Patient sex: F
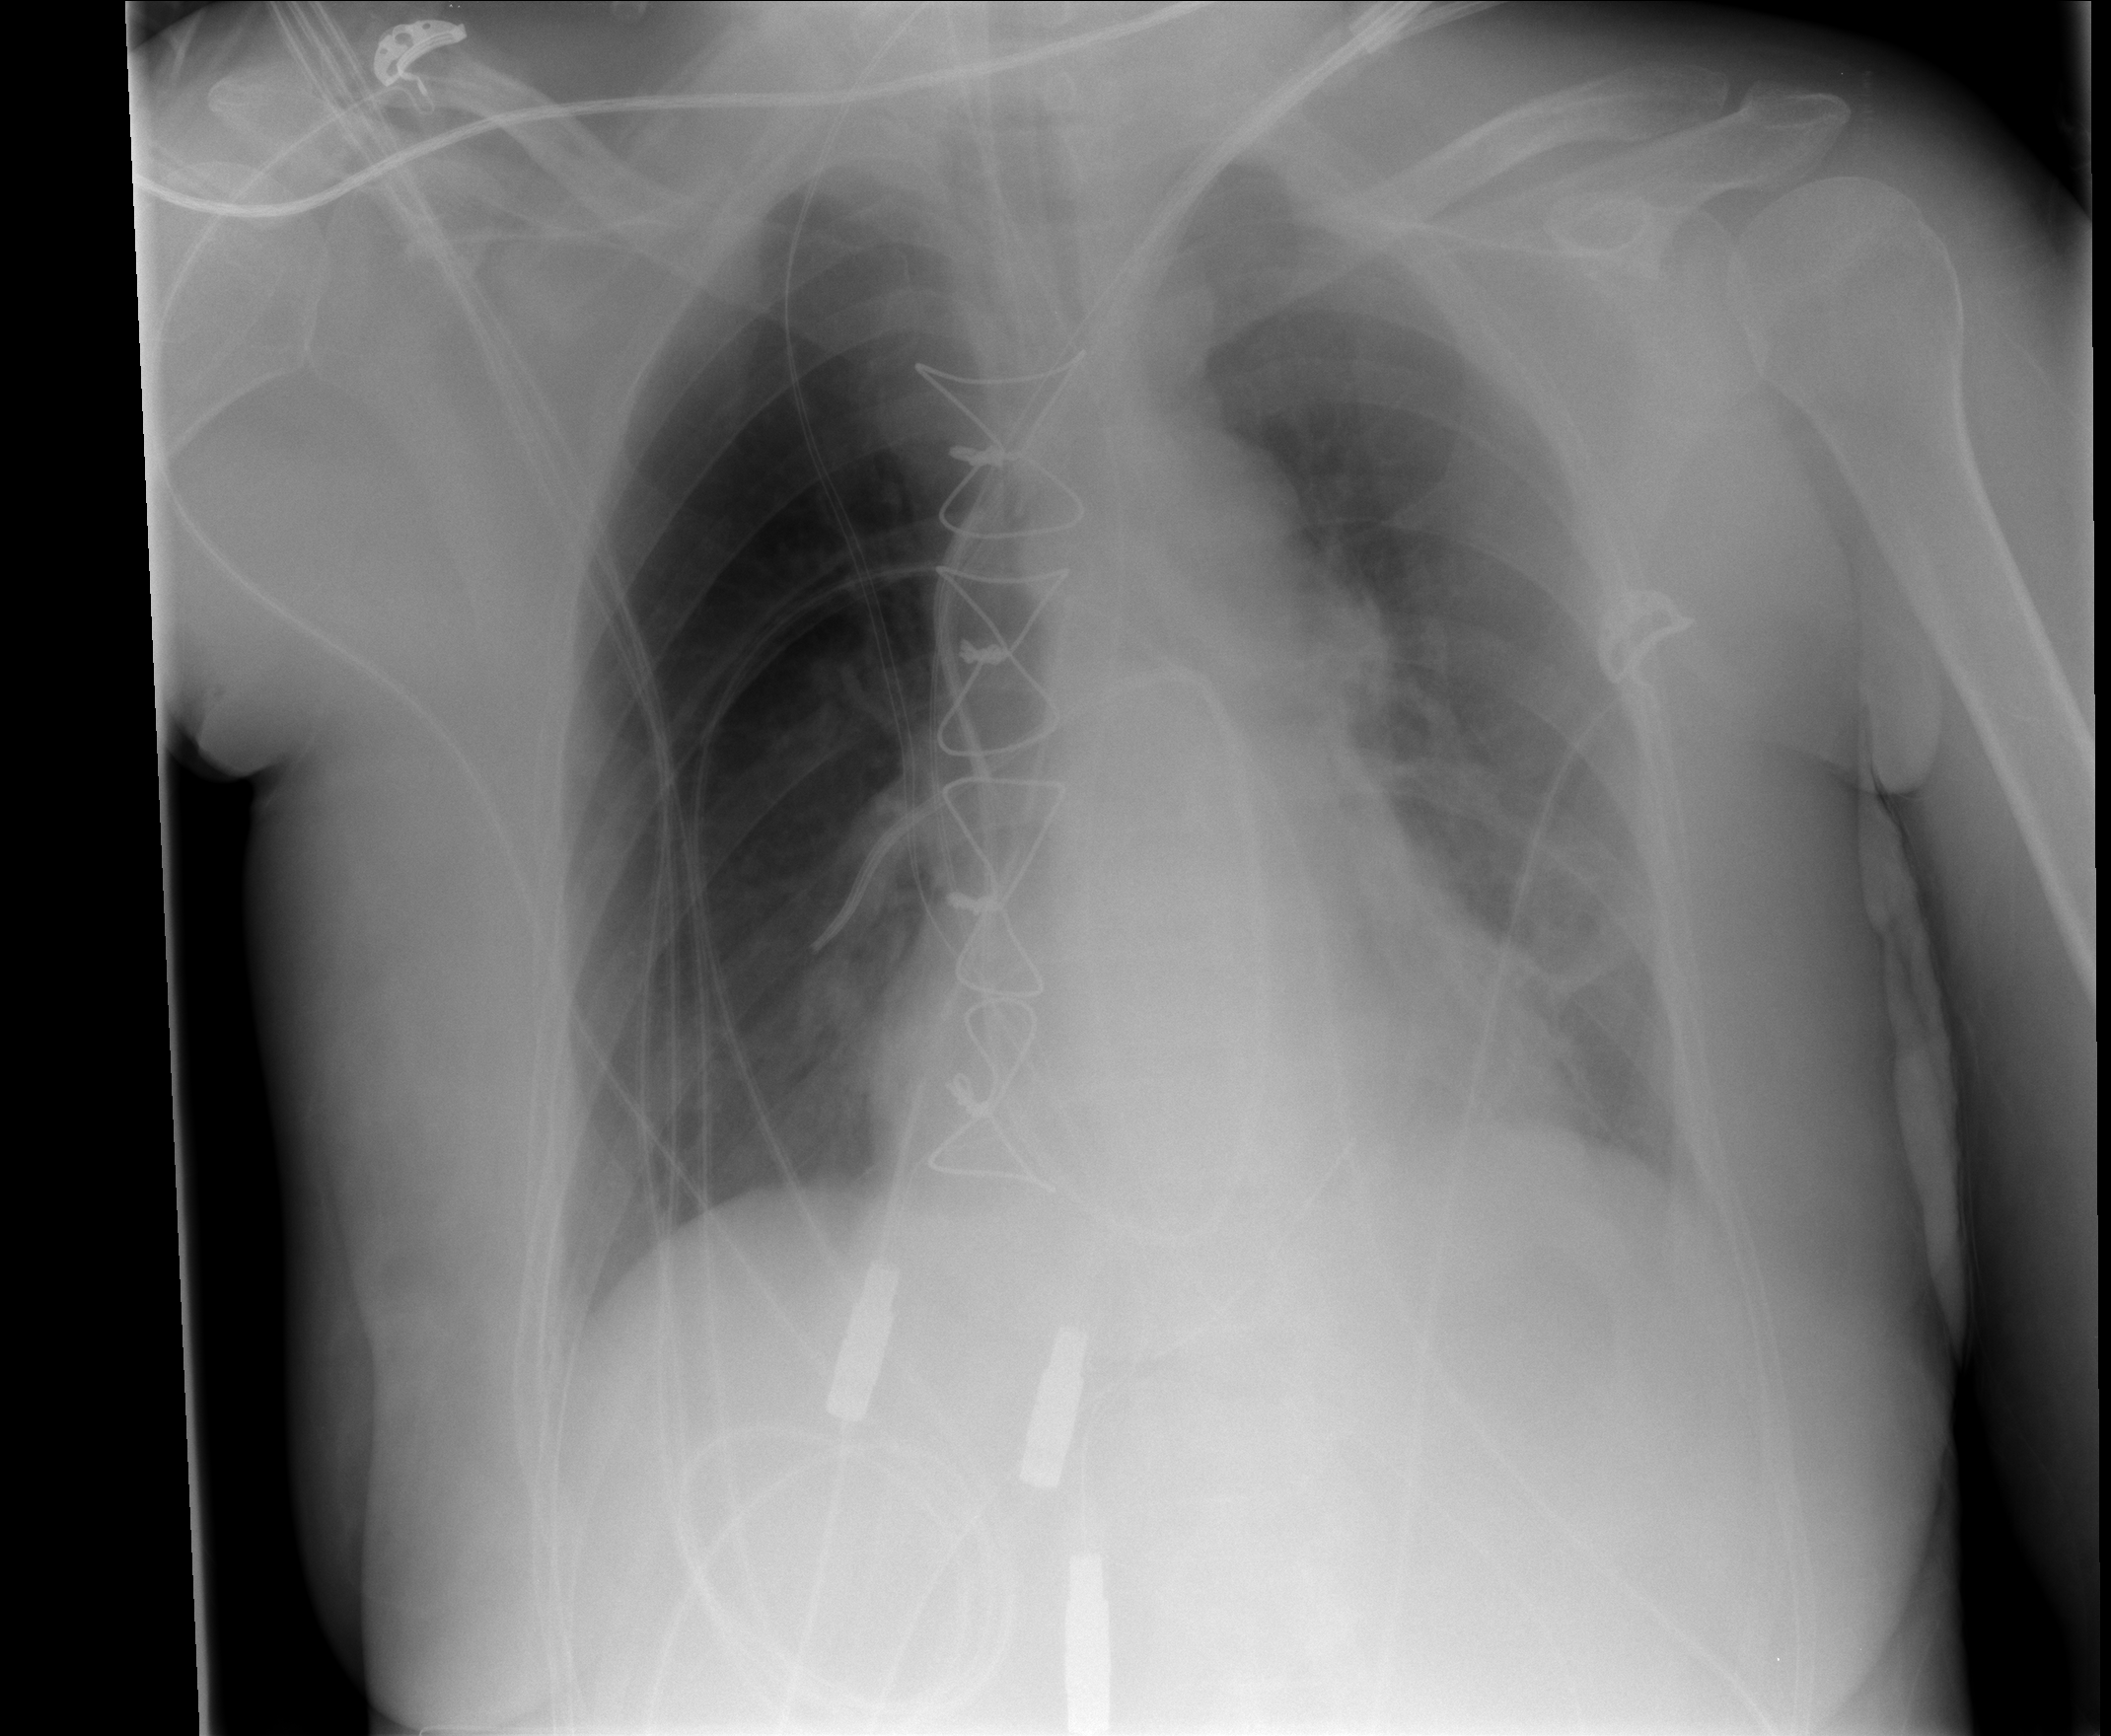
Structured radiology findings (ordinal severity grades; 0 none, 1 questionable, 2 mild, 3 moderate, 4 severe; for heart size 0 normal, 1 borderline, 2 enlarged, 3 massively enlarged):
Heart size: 0
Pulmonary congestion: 0
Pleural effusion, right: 2
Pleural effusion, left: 0
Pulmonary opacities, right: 0
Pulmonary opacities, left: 0
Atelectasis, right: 0
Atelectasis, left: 2